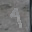
Label: 4